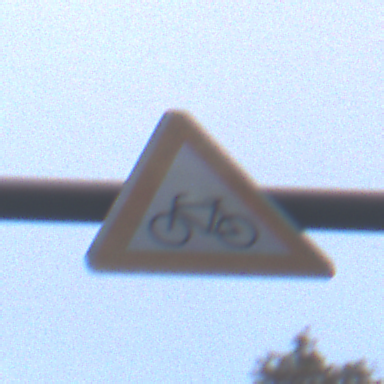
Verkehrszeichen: RadverkehrRechts
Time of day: SunriseSunset
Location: Outdoor (Nature)
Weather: PartlyCloudy
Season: Autumn
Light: Natural